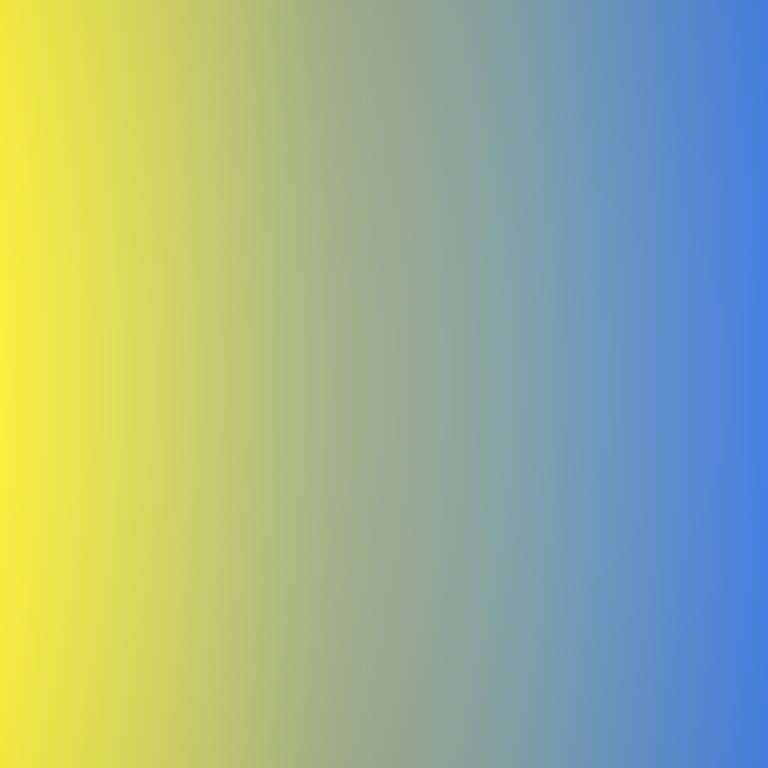
Abstract light effect, smooth gradient from yellow to blue, calm atmosphere, soft glow, no room, no furniture, no objects.